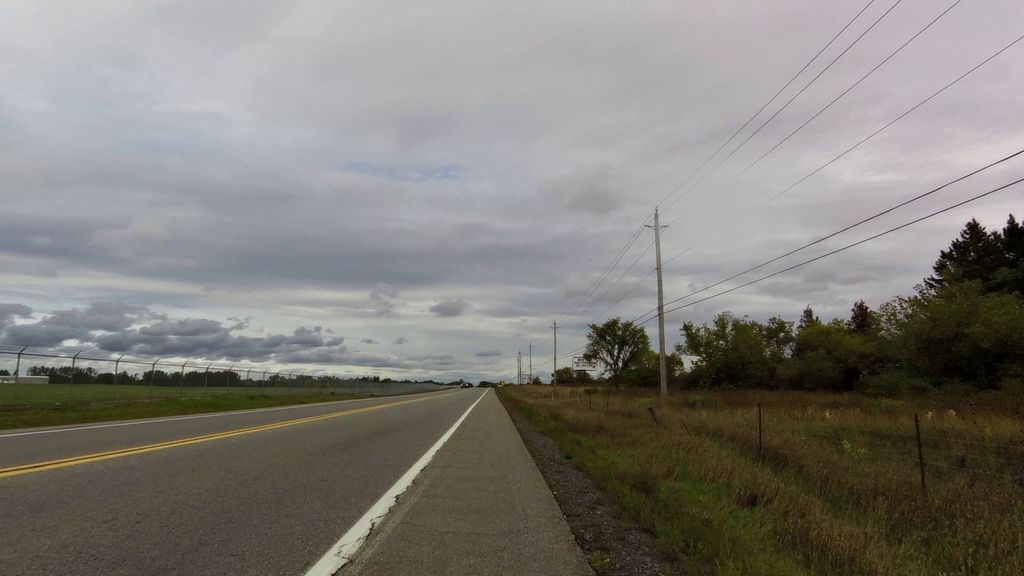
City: ottawa-gatineau